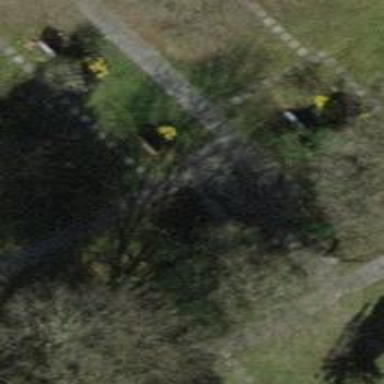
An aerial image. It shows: Bench.